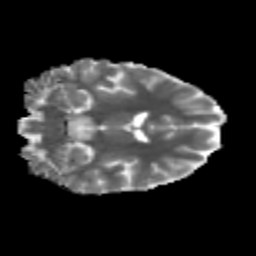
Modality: MD
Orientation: coronal
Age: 21
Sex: female
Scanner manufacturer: siemens
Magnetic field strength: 3 T
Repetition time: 3.5 s
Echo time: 0.125 s